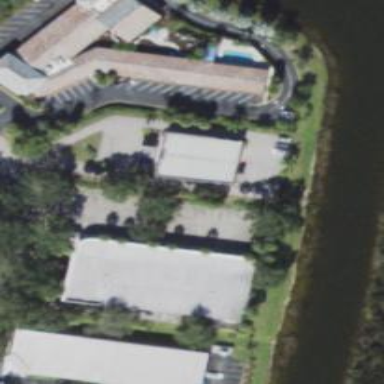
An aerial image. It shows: Swimming pool shop.